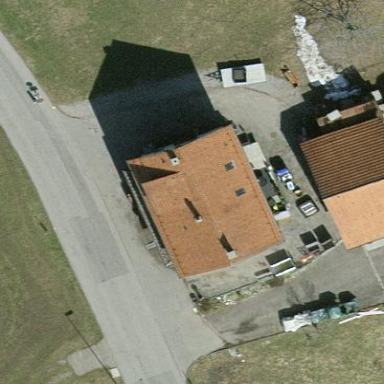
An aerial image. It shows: Shed.